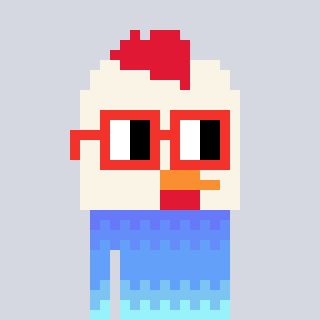
a pixel art character with square red glasses, a chicken-shaped head and a computerblue-colored body on a cool background